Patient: sex M, age 42
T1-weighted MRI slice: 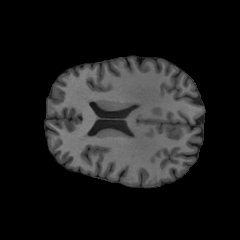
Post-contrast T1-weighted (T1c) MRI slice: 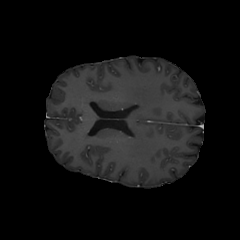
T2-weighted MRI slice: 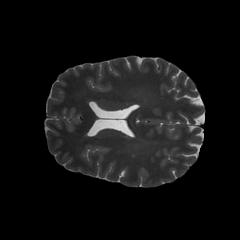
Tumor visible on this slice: no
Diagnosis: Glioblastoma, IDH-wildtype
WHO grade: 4